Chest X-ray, PA view. Patient: 49 years old, sex F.
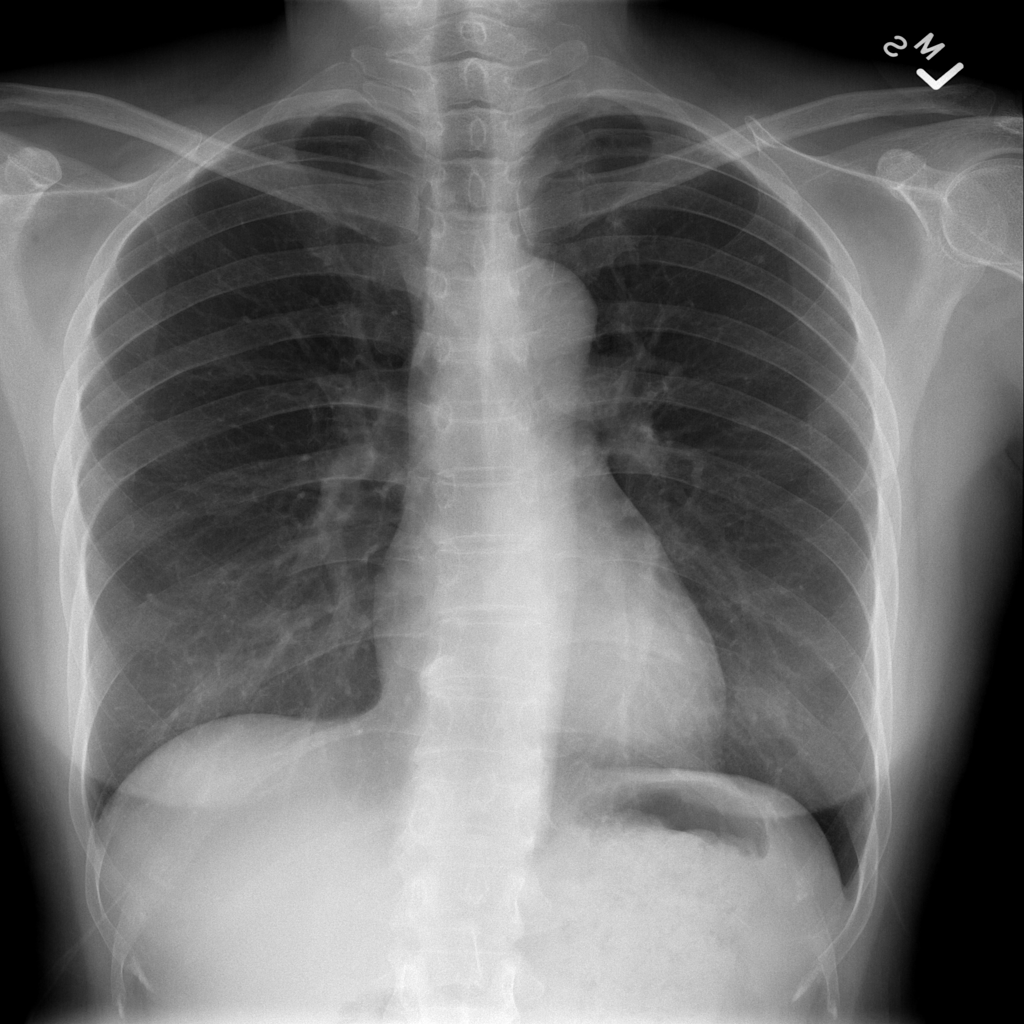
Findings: No Finding